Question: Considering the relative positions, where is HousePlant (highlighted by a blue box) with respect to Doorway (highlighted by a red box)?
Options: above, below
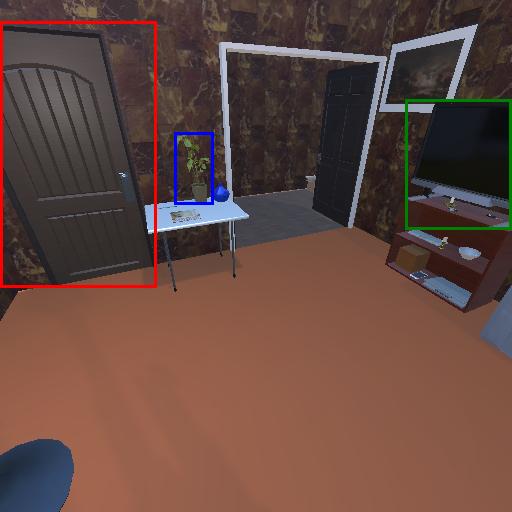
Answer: above